Aerial crown-view tile of a tropical tree (Barro Colorado Island, Panama), acquired 20240716:
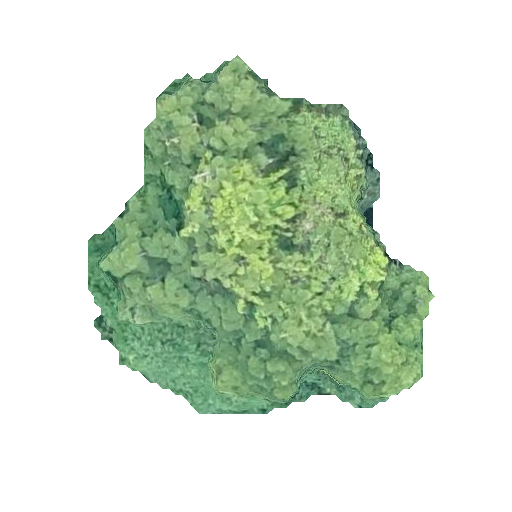
Species: Hura crepitans
GBIF accepted scientific name: Hura crepitans
Crown area: 132.155 m²